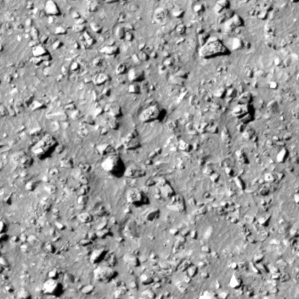
Label: non_frost